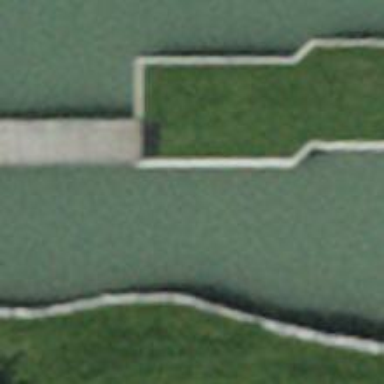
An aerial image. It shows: Designated golf cart path on service road bridge.